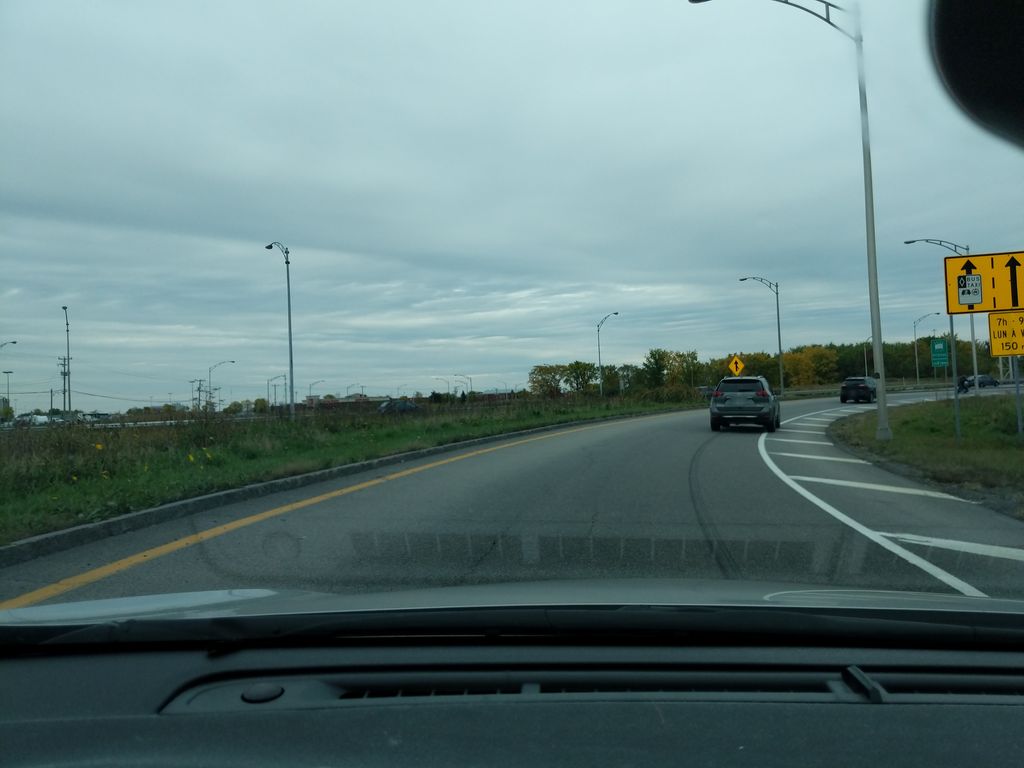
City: quebec_city